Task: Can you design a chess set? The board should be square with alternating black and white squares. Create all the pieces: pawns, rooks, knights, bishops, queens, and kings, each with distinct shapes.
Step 715:
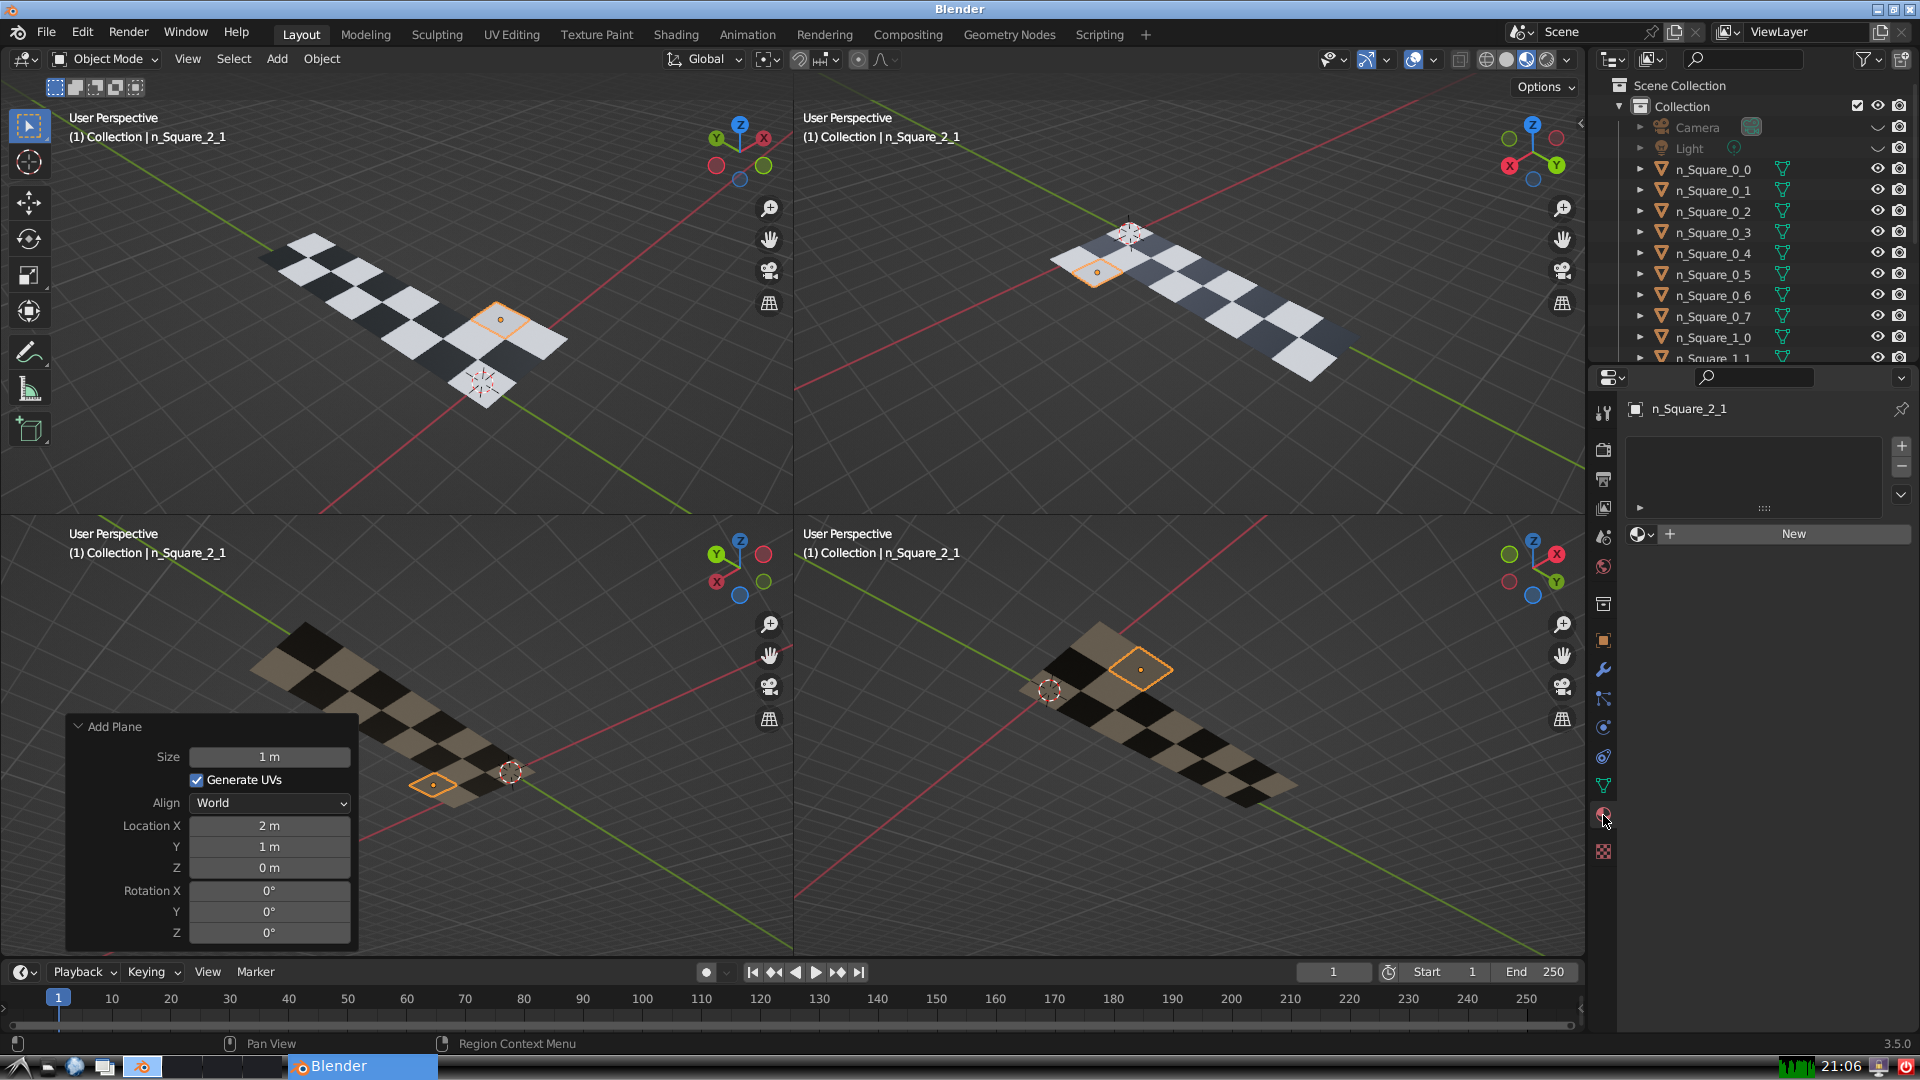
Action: {"mouse_move": [1636, 534]}